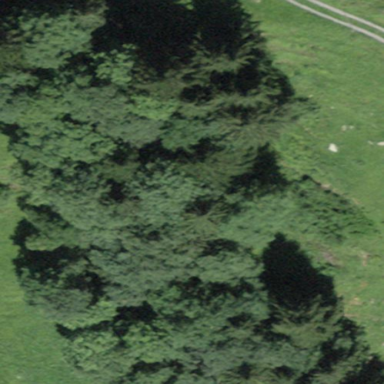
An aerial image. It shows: Forest area.